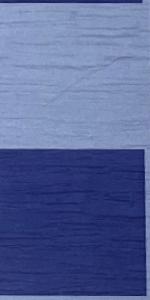
Label: Empty